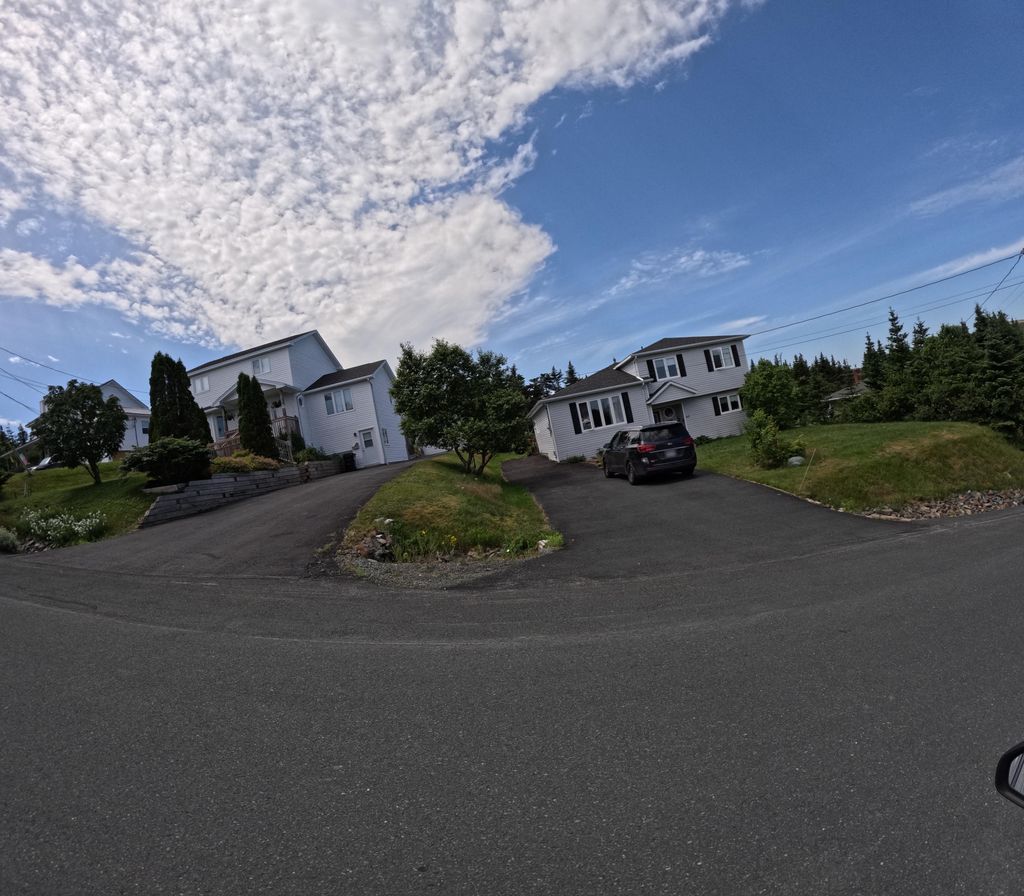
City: st_johns